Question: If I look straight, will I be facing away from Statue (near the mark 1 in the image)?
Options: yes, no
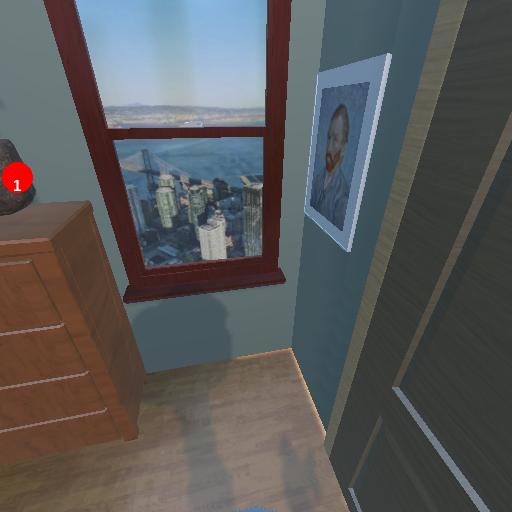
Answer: yes